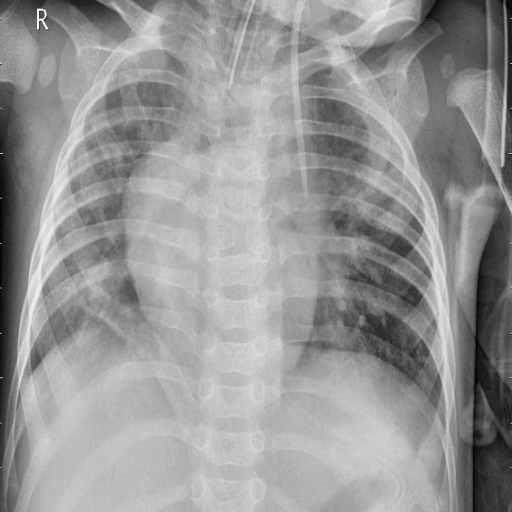
Finding: PNEUMONIA